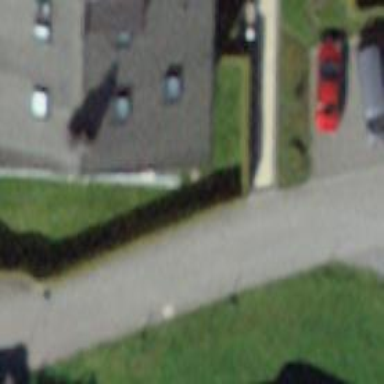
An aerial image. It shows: Smooth asphalt road in residential area.